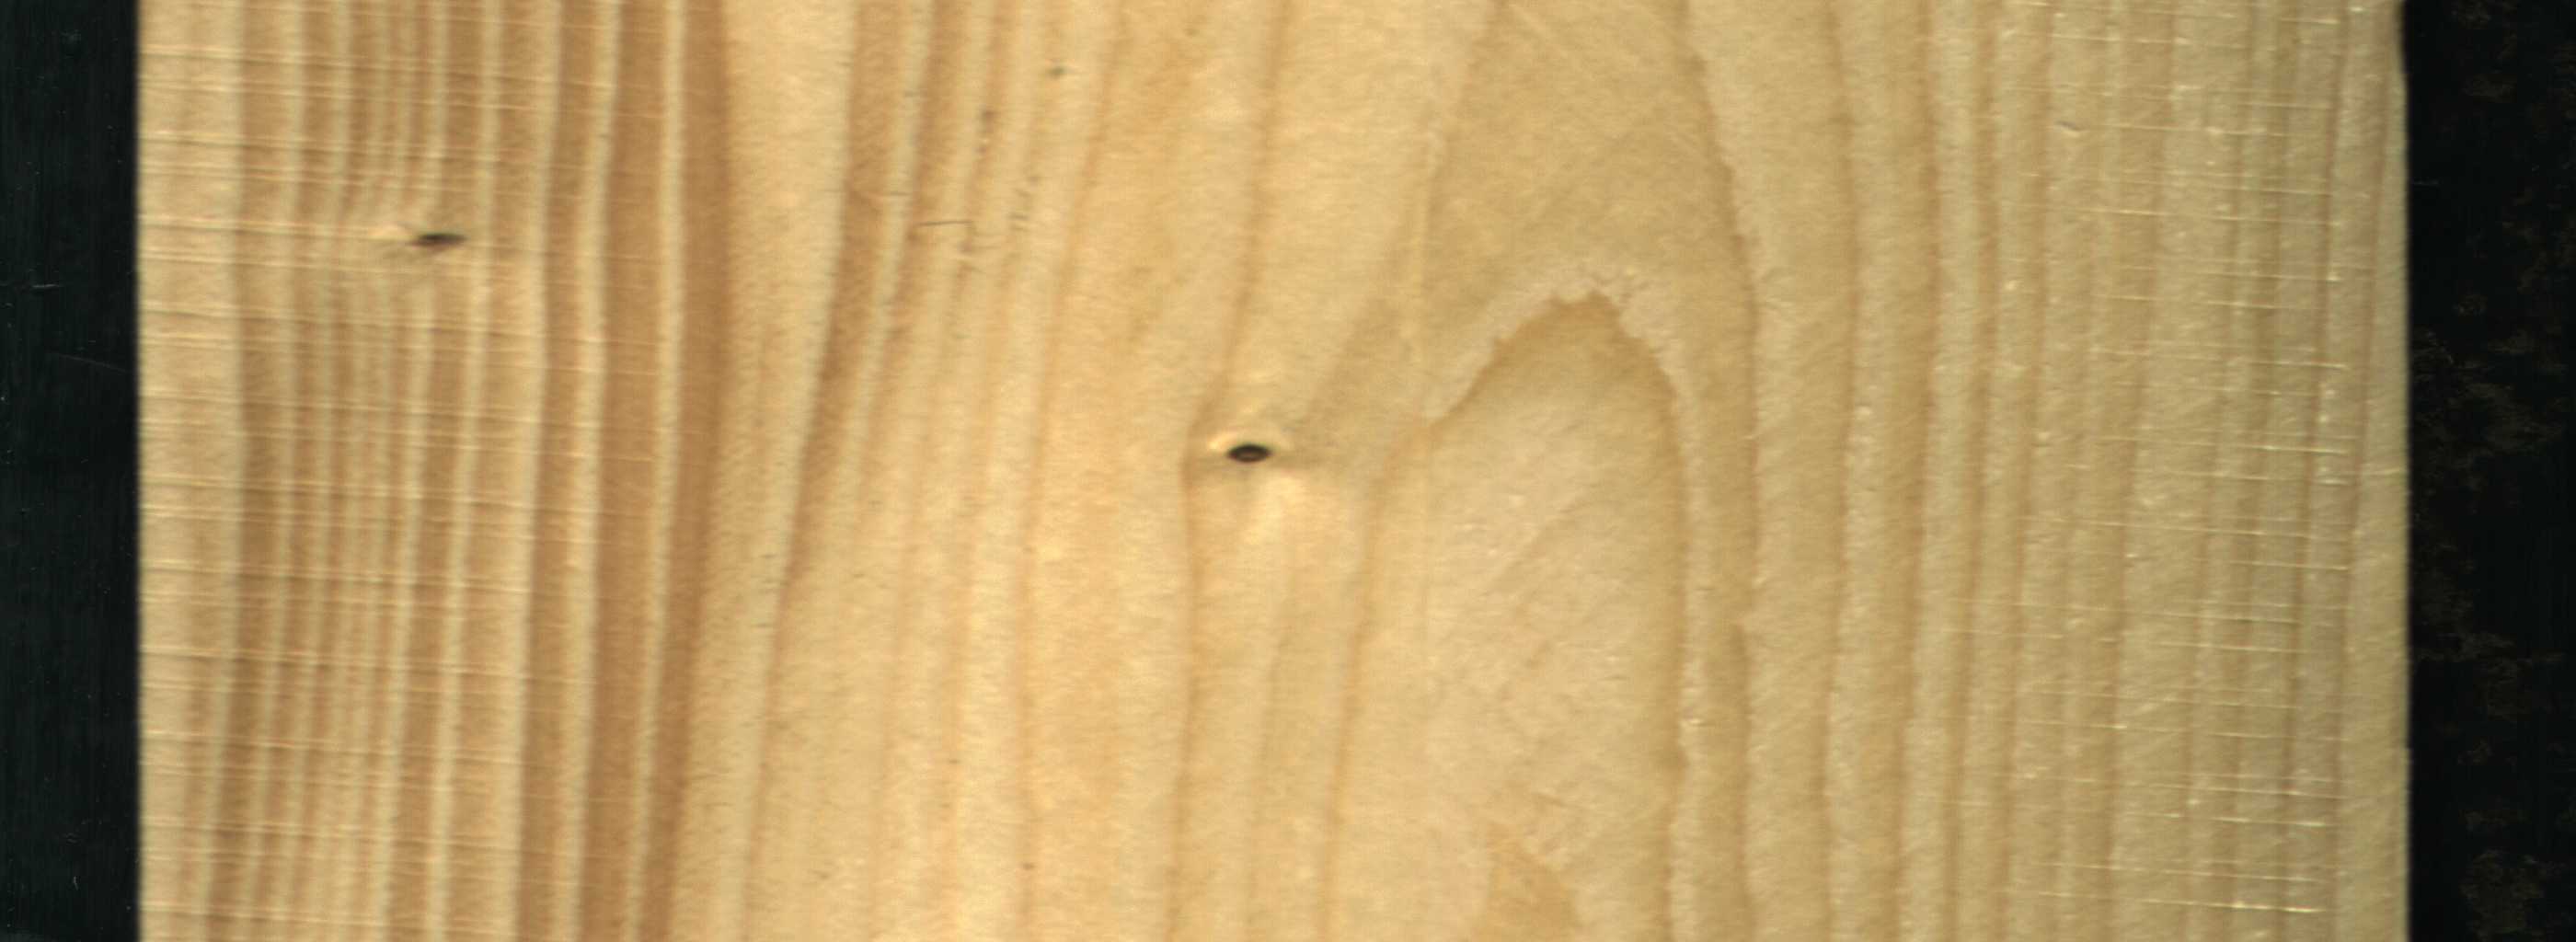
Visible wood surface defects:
Dead_Knot
Live_Knot